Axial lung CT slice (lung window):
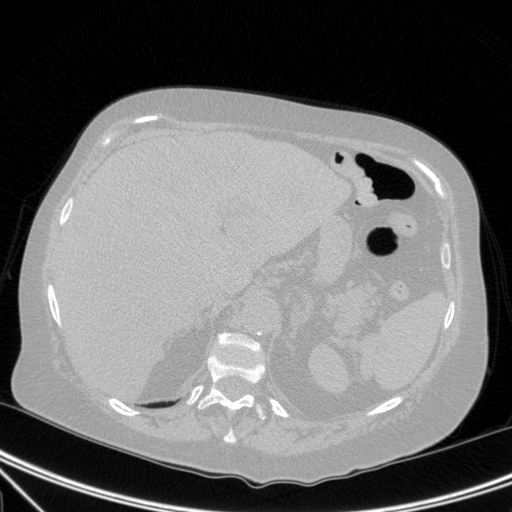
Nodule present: no